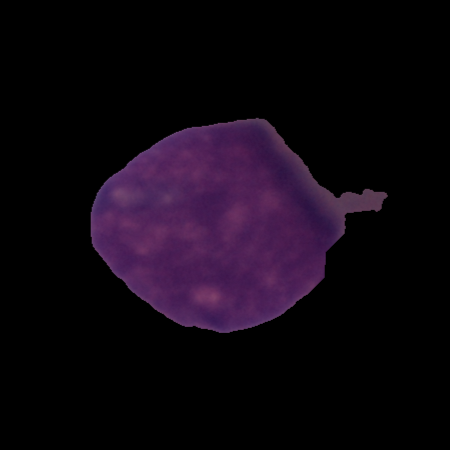
Label: cancer